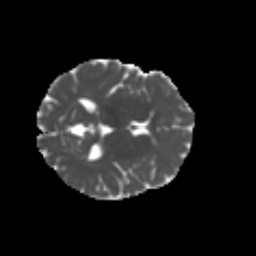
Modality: MD
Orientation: axial
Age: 21
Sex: female
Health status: healthy